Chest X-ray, PA view. Patient: 6 years old, sex F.
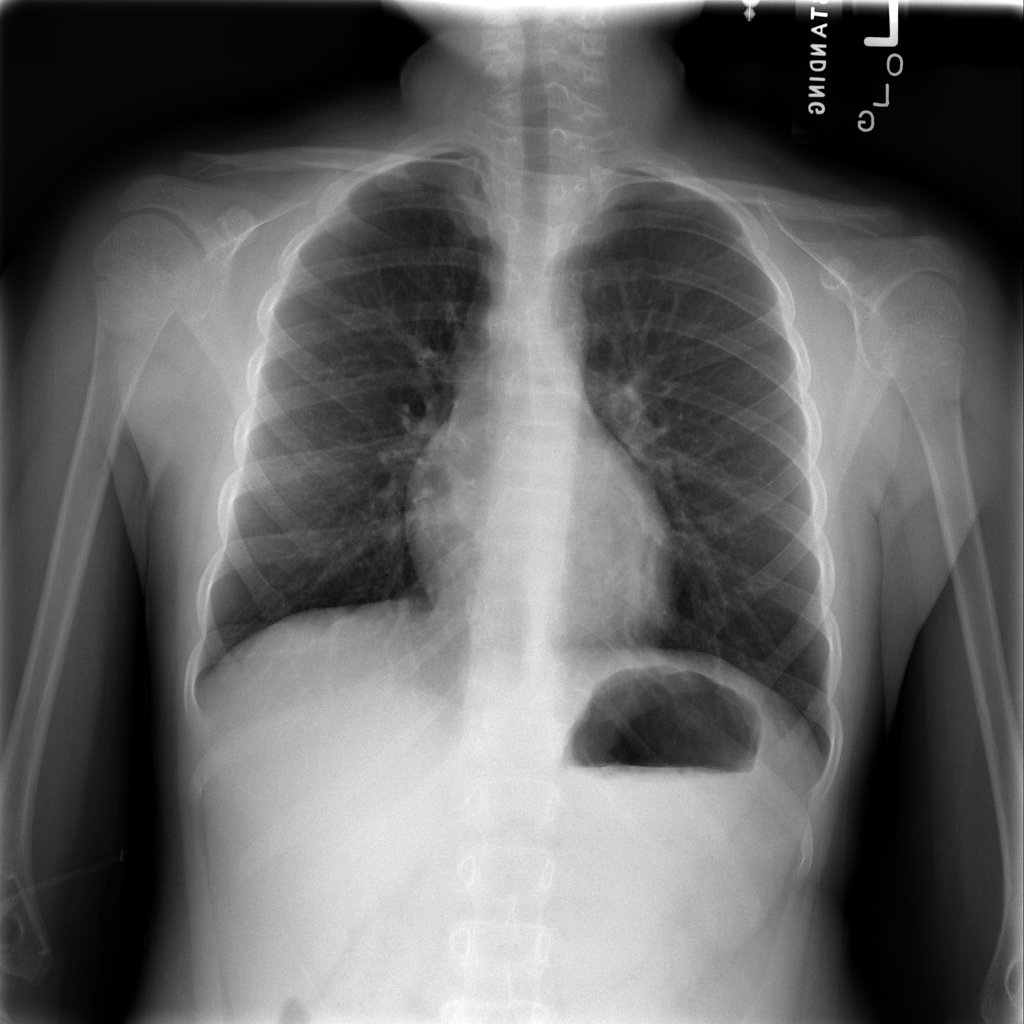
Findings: No Finding